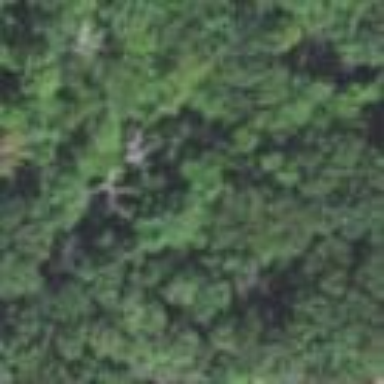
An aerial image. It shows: Mixed woodland area with various types of leaves.